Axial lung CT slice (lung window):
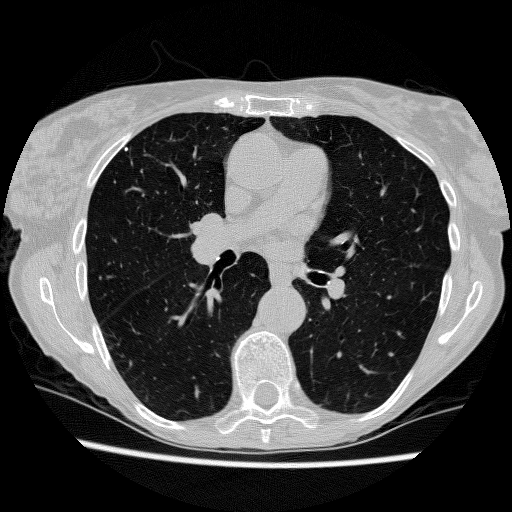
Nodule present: no